The image folds the raw vibration samples of a bearing signal into a 2-D grayscale square (signal-to-image encoding). Classify the bearing condition as one of: normal, inner_race, outer_race, ball.
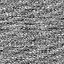
Answer: normal